Aerial crown-view tile of a tropical tree (Barro Colorado Island, Panama), acquired 20240918:
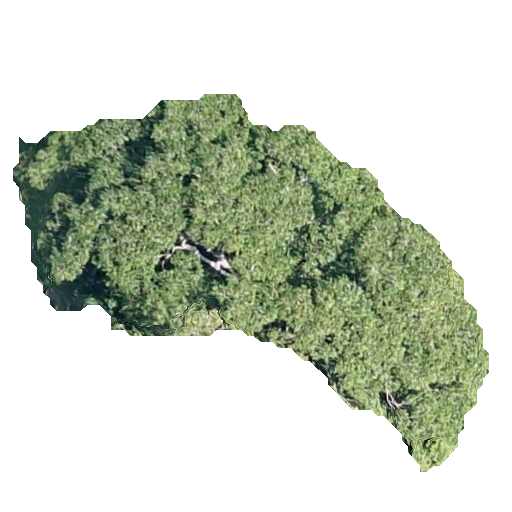
Species: Dipteryx oleifera
GBIF accepted scientific name: Dipteryx oleifera
Crown area: 148.417 m²